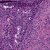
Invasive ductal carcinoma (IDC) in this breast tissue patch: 1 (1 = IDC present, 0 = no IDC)